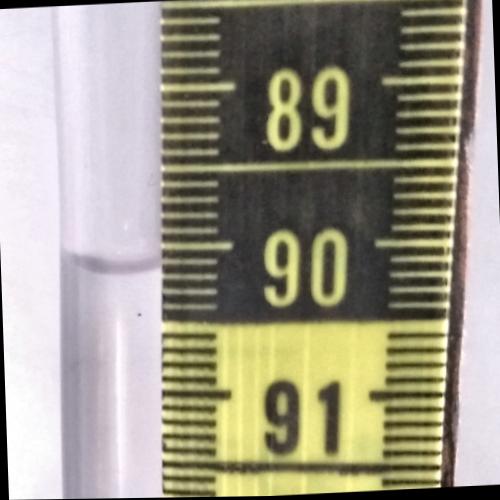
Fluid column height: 90.1 cm